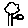
Label: tree